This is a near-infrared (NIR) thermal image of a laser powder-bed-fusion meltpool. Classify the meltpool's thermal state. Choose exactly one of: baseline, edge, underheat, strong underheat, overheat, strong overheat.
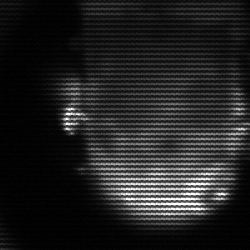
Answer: baseline